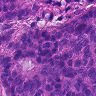
Metastatic tissue present: yes